Question: I want to get Exactly eclipse editor kind highly customized tooltip like below-

I used eclipse provided snippets of customized Tooltips but none of them were so highly improvised performance and easy to use.
How to reuse these Tooltips , any example would help.
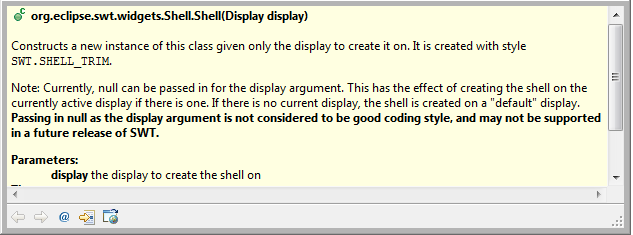
Answer: you just need to extend 'org.eclipse.jface.window.ToolTip'
and override
'''
protected abstract Composite createToolTipContentArea(Event event,
Composite parent);
'''
you can add 'org.eclipse.swt.browser.Browser' and set formatted content and add required controls.